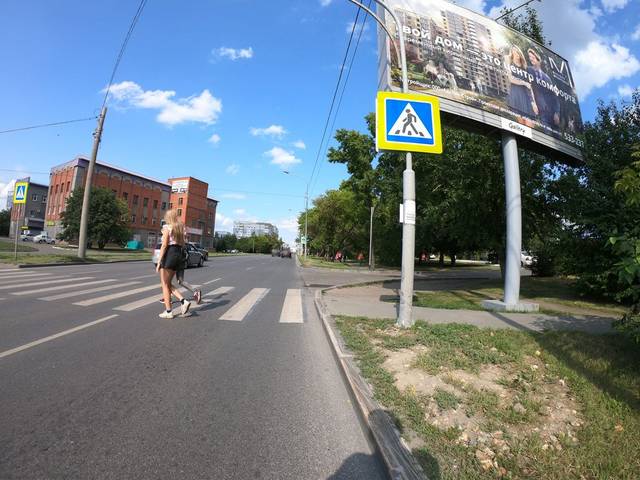
Region: Russia
Coordinates: 53.344, 83.756